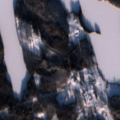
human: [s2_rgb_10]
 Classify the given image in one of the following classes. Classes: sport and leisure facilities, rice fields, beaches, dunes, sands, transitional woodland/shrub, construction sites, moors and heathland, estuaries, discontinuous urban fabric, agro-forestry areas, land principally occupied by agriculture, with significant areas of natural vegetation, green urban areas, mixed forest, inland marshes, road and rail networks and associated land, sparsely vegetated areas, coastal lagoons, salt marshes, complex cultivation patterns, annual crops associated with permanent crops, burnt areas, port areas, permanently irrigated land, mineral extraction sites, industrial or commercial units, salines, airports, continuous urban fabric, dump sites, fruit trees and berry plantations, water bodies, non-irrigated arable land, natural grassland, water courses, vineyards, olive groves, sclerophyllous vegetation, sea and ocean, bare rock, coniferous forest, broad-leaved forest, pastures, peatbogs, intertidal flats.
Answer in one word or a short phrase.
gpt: land principally occupied by agriculture, with significant areas of natural vegetation, broad-leaved forest, coniferous forest, mixed forest, water bodies